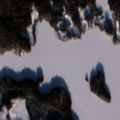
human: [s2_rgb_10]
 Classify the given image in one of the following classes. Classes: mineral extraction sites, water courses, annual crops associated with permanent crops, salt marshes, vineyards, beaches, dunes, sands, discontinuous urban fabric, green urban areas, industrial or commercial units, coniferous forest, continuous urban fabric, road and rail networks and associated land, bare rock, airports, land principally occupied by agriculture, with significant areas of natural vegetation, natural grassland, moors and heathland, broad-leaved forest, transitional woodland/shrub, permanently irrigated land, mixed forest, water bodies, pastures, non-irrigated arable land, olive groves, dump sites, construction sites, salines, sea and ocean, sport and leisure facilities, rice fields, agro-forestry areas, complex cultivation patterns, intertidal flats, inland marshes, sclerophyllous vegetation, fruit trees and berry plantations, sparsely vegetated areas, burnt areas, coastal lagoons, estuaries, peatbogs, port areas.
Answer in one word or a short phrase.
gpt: land principally occupied by agriculture, with significant areas of natural vegetation, coniferous forest, mixed forest, transitional woodland/shrub, water bodies